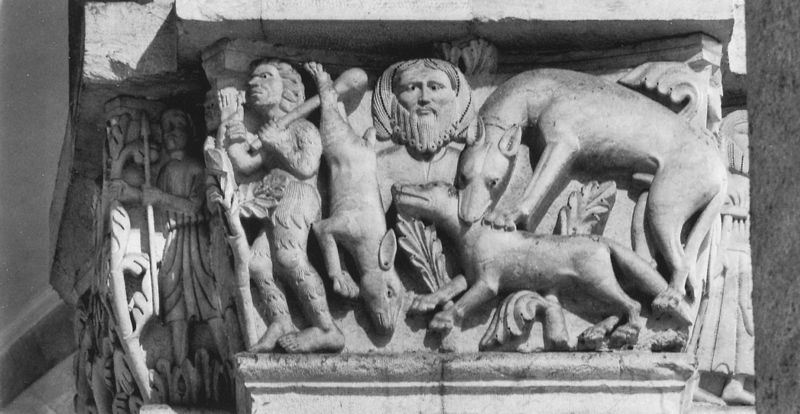
Titel: Kapitelle, Baptisterium, Pisa
Schlagwörter: baum, blätter, gott, kampf, kopf, mann, wolf, menschen, marmor, männer, säule, hund, hunde, tier, tiere, ornament, bart, architektur, gesicht, stein, ast, stamm, kirche, blatt, pflanze, pflanzen, locken, hase, skulptur, beine, fell, relief, figuren, wild, detail, balken, palme, foto, schwarzweiss, knüppel, jagd, kapitell, fuchs, beute, erlegt, jäger, mittelalter, romanik, tempel, speer, außenraum, herkules, keule, figürlich, beissen, biss, grotesk, palmblätter, skultpur, bauschmuck, wilde, barbaren, wilder mann, 900, 1000, sehe nichts, architekturdekor, hundekampf, knüppl